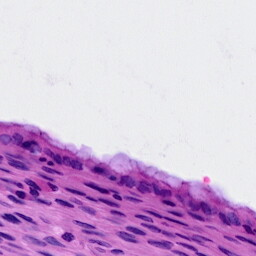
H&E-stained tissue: Cervix